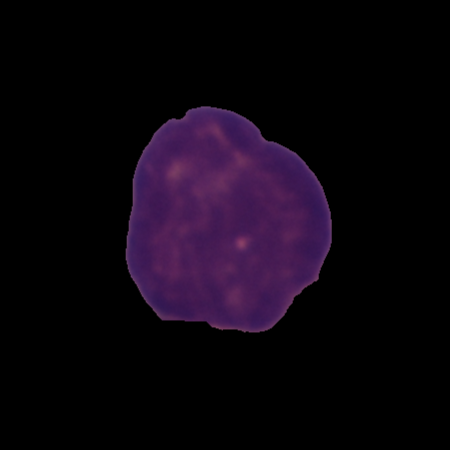
Label: cancer